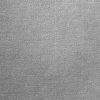
Atmospheric dust classification: dusty